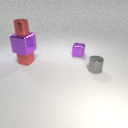
small red rubber cube below small red metal cylinder